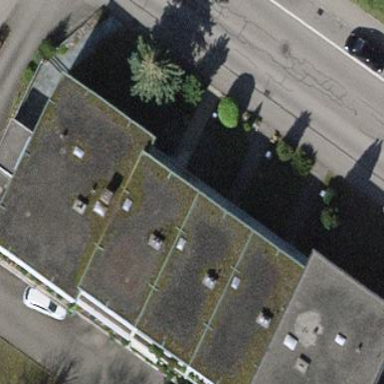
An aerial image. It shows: Industrial building.